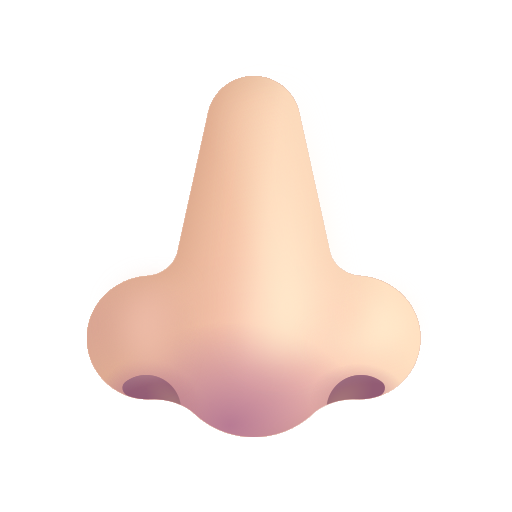
nose color light